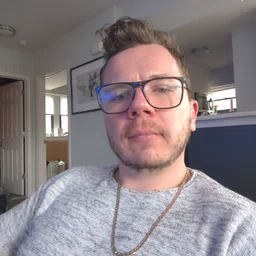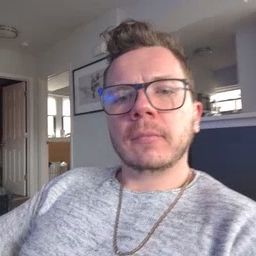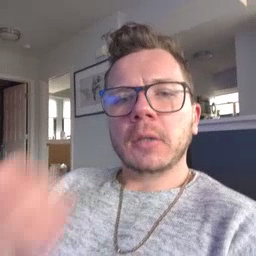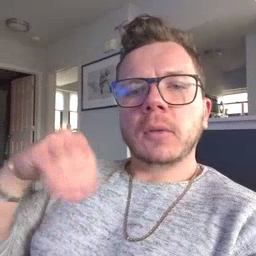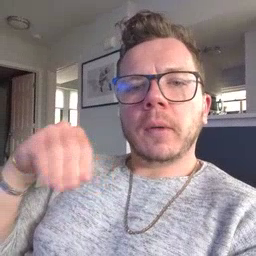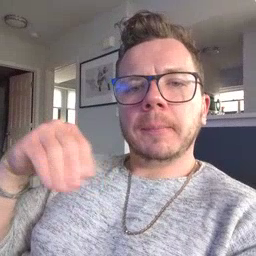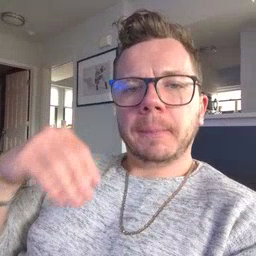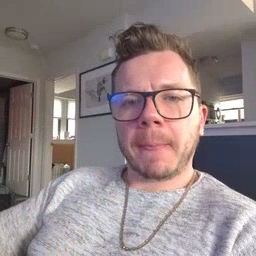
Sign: store